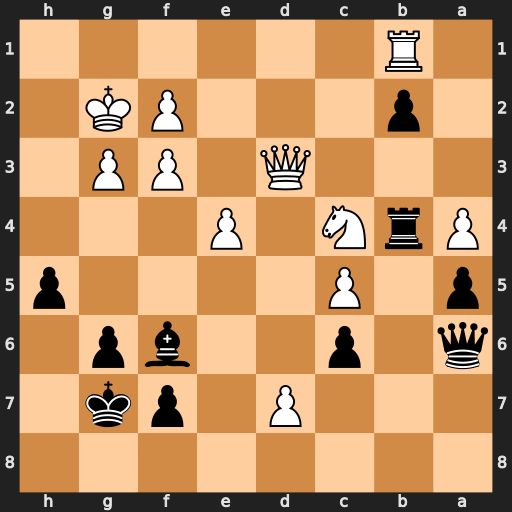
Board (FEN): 8/3P1pk1/q1p2bp1/p1P4p/PrN1P3/3Q1PP1/1p3PK1/1R6
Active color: b
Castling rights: -
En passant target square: -
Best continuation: Qxc4 Qxc4 Rxc4